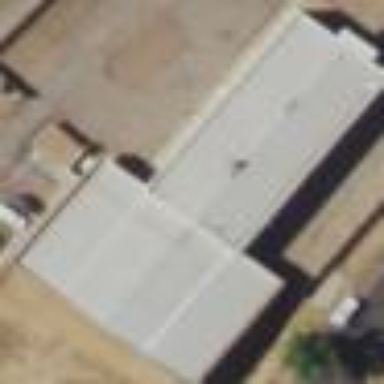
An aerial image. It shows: Warehouse building.